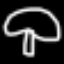
Label: mushroom